Field crop: maize
Growth stage: 1
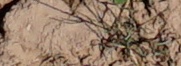
Species: lolium